Interaction volume radius: 5 \u00c5
Interaction volume height: 10 \u00c5
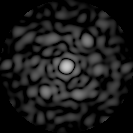
Disorder parameter: 0.8142